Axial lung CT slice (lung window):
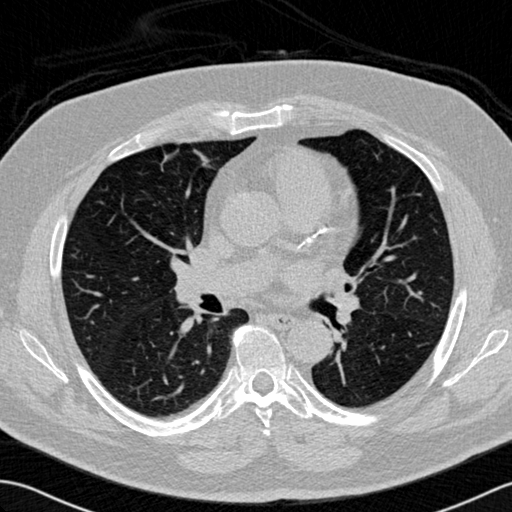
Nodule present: no